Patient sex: M
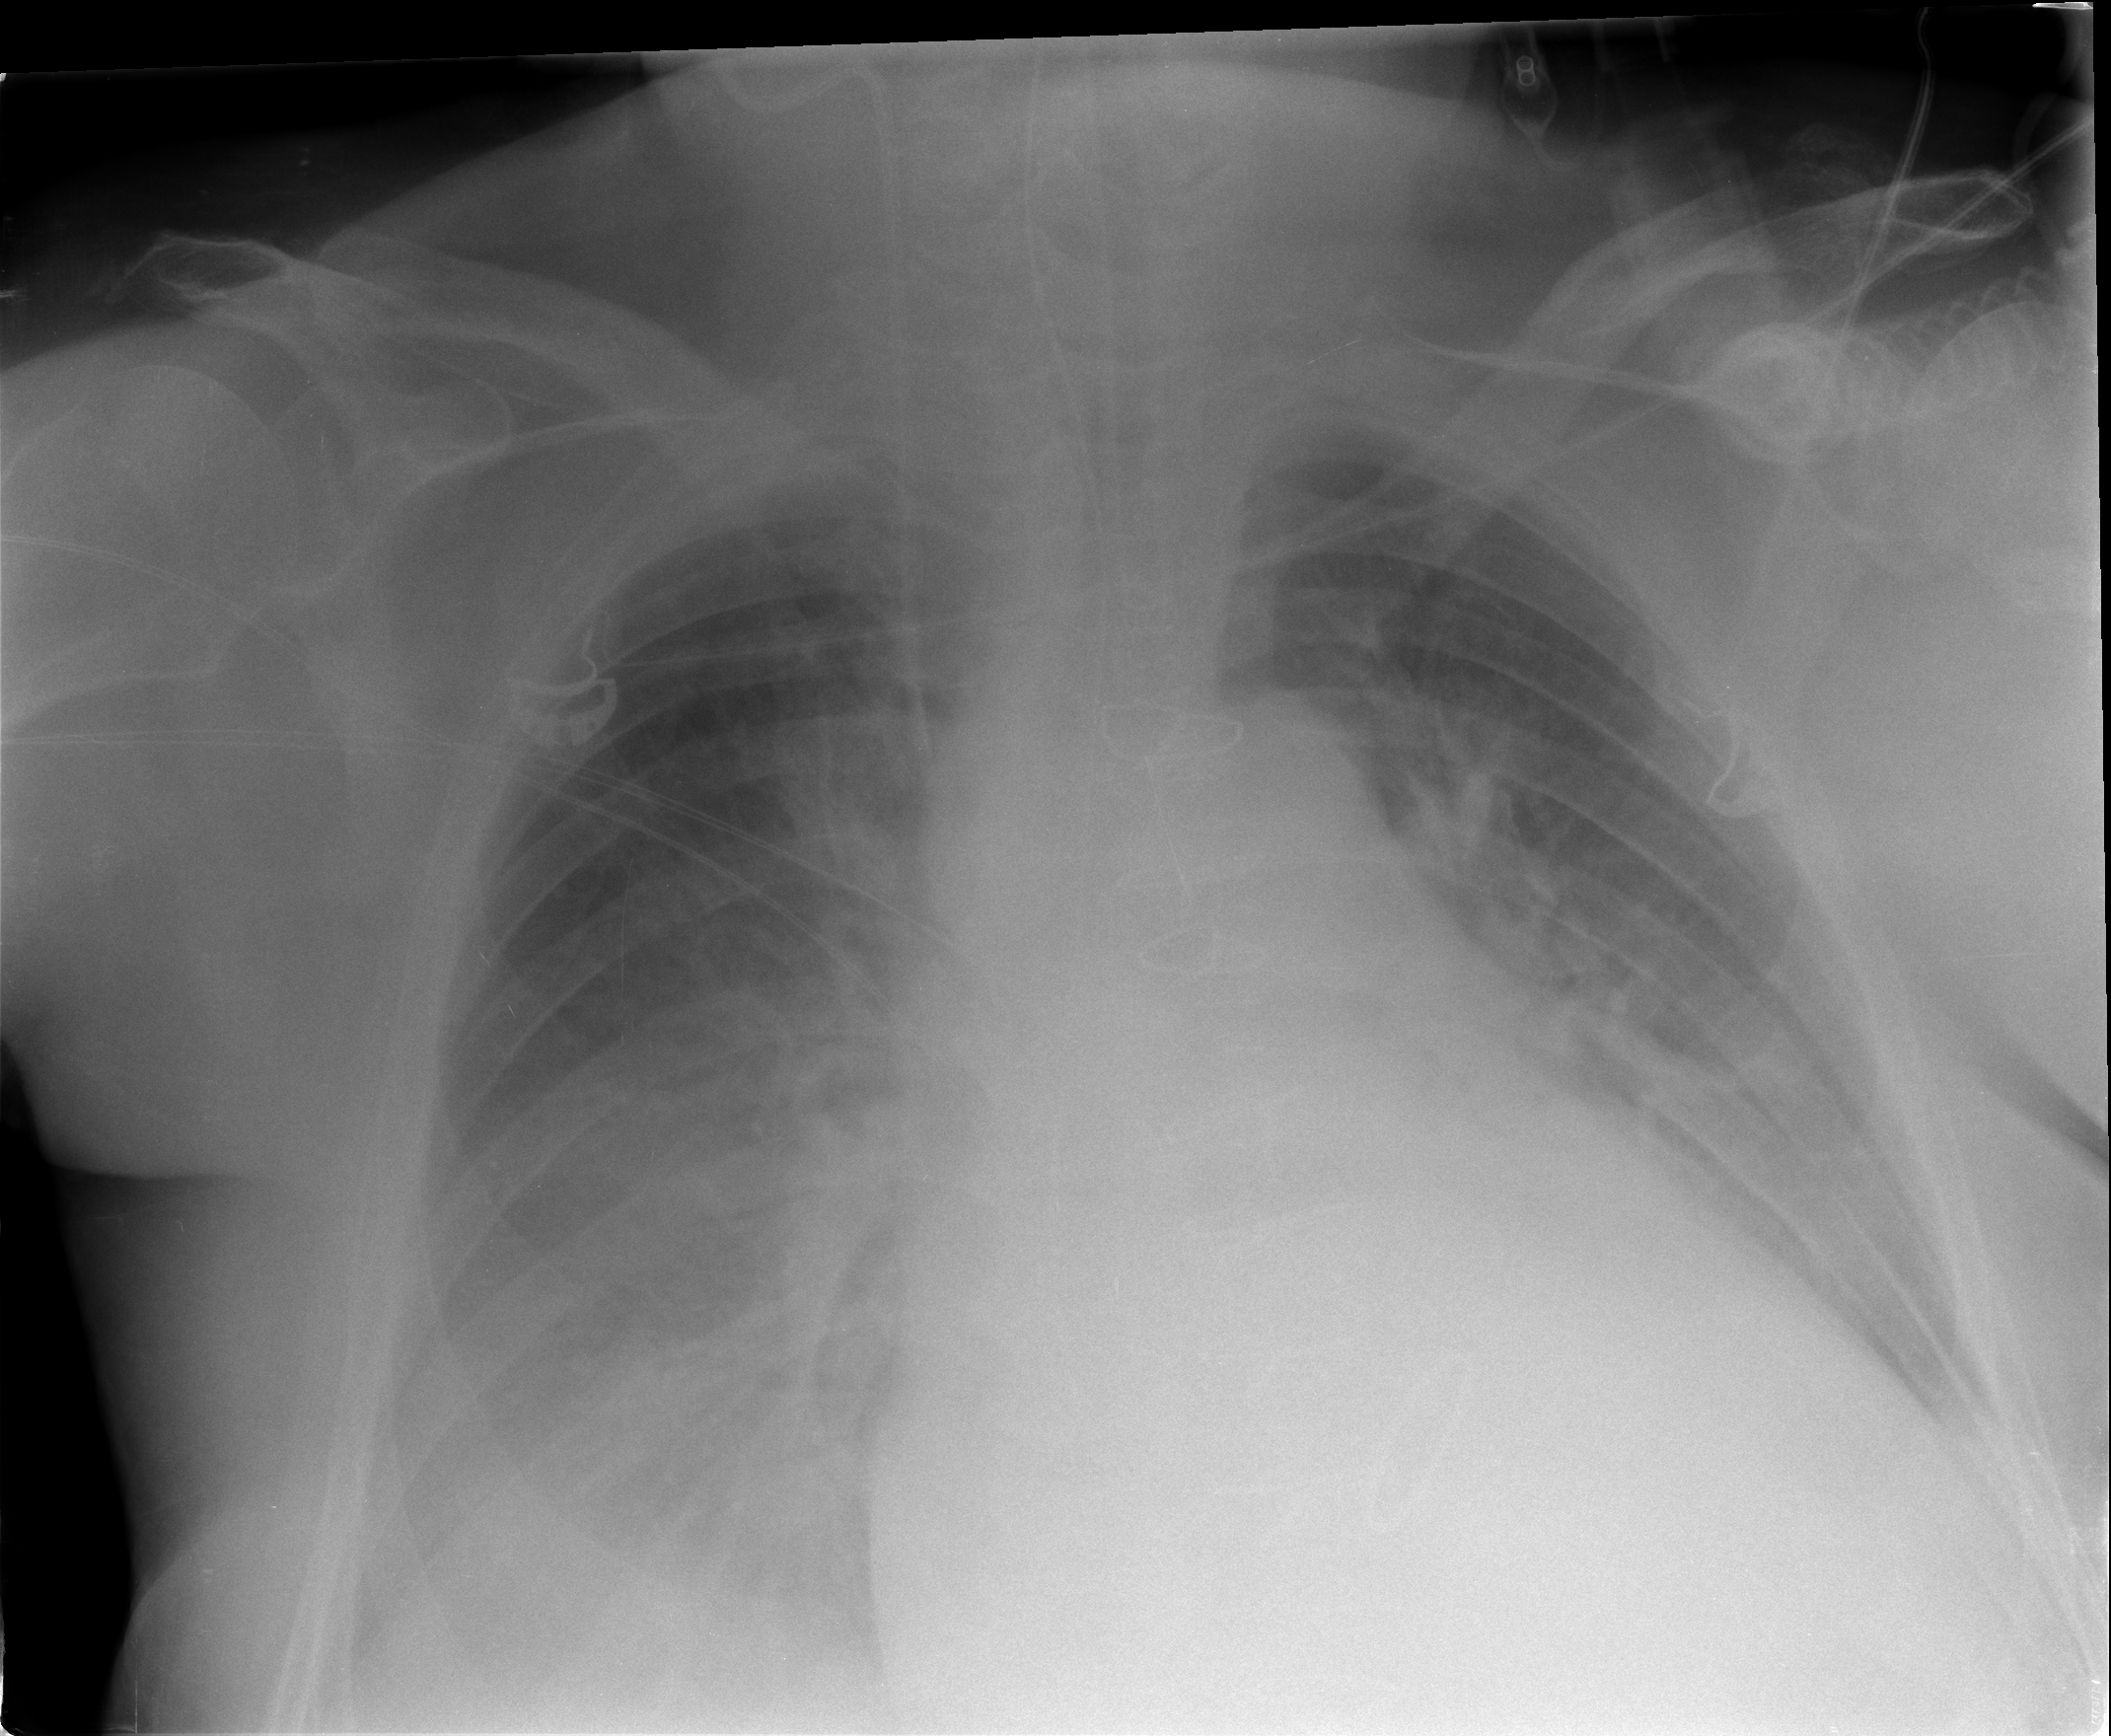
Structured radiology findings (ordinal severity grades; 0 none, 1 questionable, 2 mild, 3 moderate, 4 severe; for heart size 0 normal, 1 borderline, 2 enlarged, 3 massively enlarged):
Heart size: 2
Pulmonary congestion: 3
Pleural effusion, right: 2
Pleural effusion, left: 2
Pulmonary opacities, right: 2
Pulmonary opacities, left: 0
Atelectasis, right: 2
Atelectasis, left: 2